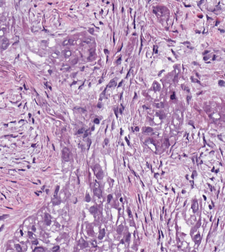
Tumor epithelial tissue: yes
Tumor-associated stroma tissue: yes
Normal tissue: no